Current action and preconditions to check: trajectory_clear

Your task: For each precondition in the list above, predict whether it will hold at this action.

Consider the current scene as observed from the mobile robot's camera, and analyze the predicted future states of all dynamic agents (e.g., people, animals, vehicles, or any moving entities) within the NEXT SECOND.

IMPORTANT: Only answer "very likely" if you are absolutely certain—based on strong, clear evidence—that a dynamic agent will violate the precondition in the predicted future state. Do NOT answer "very likely" for unlikely, ambiguous, or low-probability risks.

Ask yourself for each precondition: Is there a high probability, with clear and convincing evidence, that the predicted future states of any dynamic agent will interfere with the predicted future state of the currently executing action within the NEXT SECOND, causing that precondition to fail?

Assess the risk level based on these predictions. Use "likely" or "very likely" if motions create a clear risk of interference.

Use "neutral" or "improbable" if agents are nearby but their predicted paths are clearly diverging or non-conflicting.

Failure Risk Categories: "very improbable", "improbable", "neutral", "likely", "very likely"

Answer Format: Output ONLY the probability_of_failure value from these categories: "very improbable", "improbable", "neutral", "likely", "very likely"

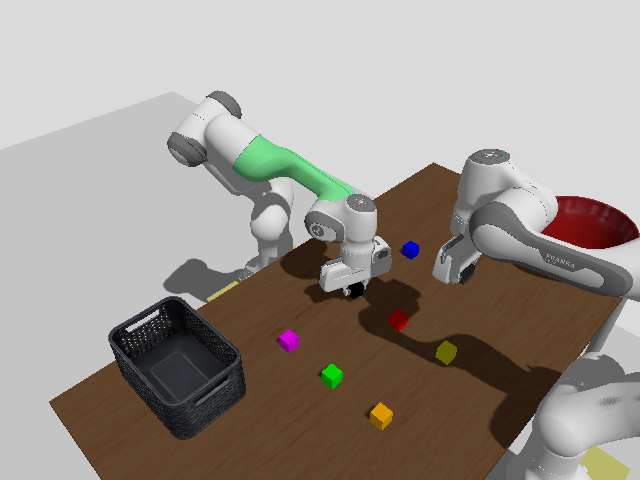

Answer: very improbable